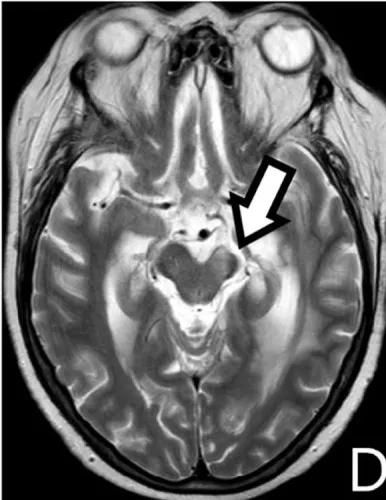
A, B, C and D: axial T2-WI; 0, 8, 16 and 34 months postoperative, respectively. With increasing time after brain surgery, notice the progression of WD in the ipsilateral mesencephalon (arrows).
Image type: radiology (mri)